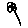
Label: flower